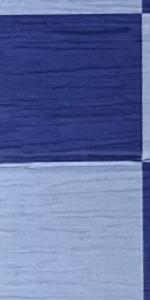
Label: Empty